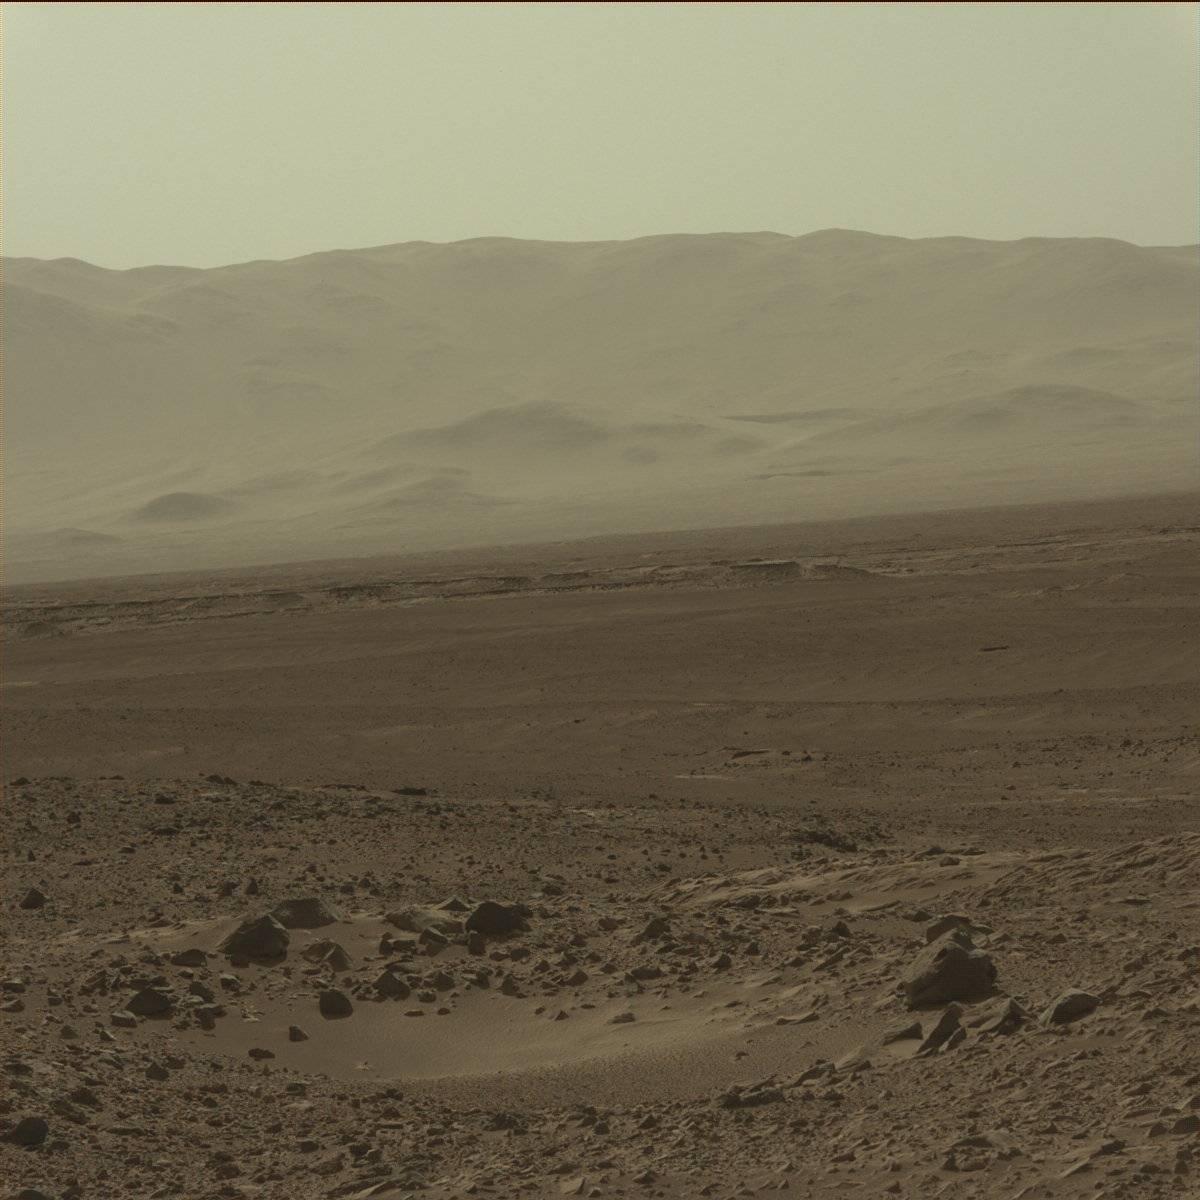
Terrain classes present: Bedrock, Ridge, Rock, Sand / Soil, Sky